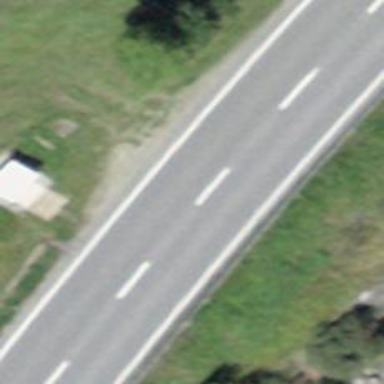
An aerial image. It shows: Primary road with asphalt surface.